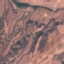
Land use / land cover: HerbaceousVegetation